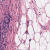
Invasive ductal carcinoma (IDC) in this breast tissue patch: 1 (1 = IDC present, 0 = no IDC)